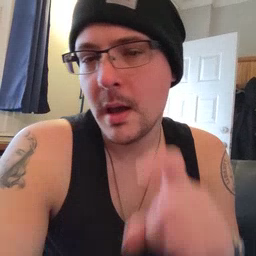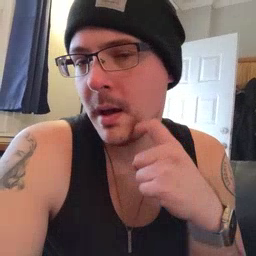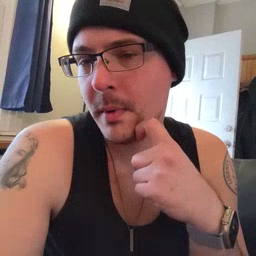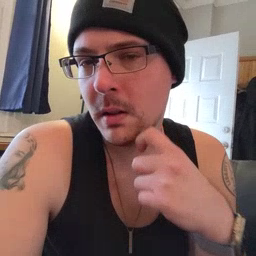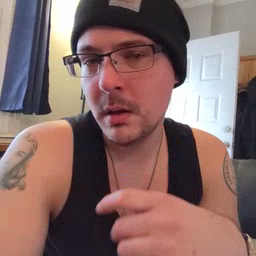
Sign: apple